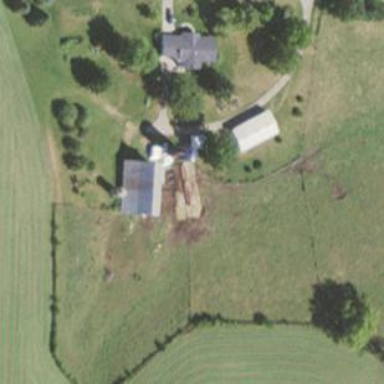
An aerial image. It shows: Silo.